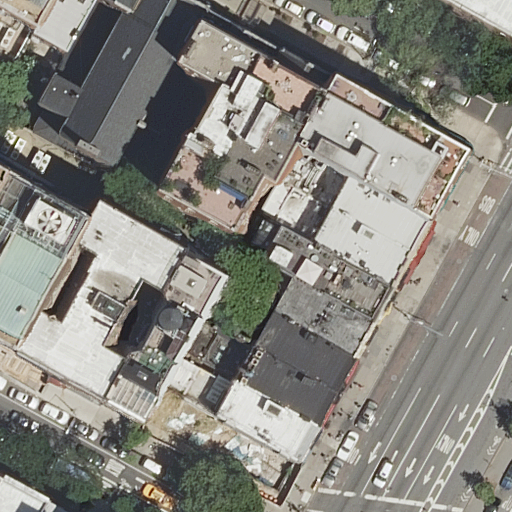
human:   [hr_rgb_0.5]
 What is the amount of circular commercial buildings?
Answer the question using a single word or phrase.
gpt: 0

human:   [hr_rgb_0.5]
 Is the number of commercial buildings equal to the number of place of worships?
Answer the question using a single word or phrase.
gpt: no

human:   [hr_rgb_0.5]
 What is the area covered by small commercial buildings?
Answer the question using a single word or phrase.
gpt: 0m2

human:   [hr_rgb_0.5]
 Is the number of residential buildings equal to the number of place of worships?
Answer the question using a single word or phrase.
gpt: no

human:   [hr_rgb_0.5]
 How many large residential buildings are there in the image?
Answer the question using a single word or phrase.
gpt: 3

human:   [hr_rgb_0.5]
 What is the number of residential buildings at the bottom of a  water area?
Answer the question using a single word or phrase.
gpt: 0

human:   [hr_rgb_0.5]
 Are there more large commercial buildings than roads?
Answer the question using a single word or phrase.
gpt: no

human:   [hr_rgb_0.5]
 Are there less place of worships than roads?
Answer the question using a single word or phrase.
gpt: yes

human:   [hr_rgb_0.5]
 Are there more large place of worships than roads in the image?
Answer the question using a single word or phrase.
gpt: no

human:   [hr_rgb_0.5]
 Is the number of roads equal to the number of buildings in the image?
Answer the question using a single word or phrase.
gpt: no

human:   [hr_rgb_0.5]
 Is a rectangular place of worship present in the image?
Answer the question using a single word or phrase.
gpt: no

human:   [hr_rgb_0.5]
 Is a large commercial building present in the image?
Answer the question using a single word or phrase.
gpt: no

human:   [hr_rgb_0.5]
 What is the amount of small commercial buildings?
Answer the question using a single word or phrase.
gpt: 0

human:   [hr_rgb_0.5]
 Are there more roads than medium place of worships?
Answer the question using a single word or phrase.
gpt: yes

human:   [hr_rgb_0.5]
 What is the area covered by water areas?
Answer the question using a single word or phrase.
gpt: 0m2

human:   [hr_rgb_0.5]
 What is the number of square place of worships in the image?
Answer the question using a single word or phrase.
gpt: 0

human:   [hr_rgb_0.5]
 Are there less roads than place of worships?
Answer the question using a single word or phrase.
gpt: no

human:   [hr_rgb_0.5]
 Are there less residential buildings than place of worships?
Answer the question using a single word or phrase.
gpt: no

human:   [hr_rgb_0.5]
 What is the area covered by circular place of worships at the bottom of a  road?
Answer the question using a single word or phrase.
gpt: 0m2

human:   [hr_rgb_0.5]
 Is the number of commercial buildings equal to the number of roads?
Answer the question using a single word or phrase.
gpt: no

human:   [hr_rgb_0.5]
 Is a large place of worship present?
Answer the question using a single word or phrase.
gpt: yes

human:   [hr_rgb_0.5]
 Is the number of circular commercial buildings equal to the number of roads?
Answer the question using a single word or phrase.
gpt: no

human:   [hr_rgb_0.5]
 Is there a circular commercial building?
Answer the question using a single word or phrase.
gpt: no

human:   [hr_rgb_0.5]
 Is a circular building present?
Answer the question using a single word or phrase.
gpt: no

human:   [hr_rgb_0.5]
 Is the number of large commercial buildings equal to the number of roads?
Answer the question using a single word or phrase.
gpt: no

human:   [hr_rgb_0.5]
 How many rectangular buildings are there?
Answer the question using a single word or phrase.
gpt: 13

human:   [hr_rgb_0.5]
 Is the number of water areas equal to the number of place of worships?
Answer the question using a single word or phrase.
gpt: no

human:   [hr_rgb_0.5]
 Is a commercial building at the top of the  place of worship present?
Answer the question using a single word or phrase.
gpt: no

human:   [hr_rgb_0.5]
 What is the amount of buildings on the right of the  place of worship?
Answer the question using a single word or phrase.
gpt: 10

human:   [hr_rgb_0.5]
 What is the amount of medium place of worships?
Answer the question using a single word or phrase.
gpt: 0

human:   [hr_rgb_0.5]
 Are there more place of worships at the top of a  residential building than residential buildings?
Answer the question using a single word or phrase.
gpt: no

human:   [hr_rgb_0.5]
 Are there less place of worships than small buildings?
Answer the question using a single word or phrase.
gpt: yes

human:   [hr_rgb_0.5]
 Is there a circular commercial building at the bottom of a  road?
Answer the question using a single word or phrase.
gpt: no

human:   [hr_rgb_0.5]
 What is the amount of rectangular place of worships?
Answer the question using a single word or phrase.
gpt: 0

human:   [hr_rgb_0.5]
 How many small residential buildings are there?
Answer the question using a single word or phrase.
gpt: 5

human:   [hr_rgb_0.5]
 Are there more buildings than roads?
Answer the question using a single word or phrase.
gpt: yes